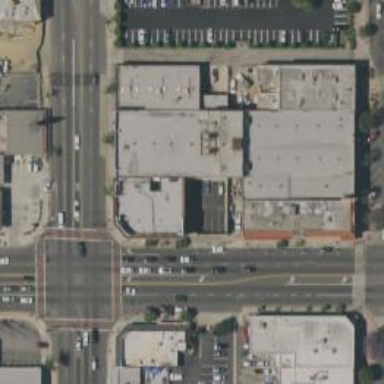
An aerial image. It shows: Commercial building housing department store.